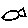
Label: fish